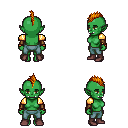
a pixel art fantasy rpg character, female body template, orc, green skin, gold arm armor, teal pants, dark blonde mohawk hairstyle, cloth bracers, maroon shoes, four views (front, back, left, right), 2x2 character sprite sheet, small pixel art, hard edges, no anti-aliasing